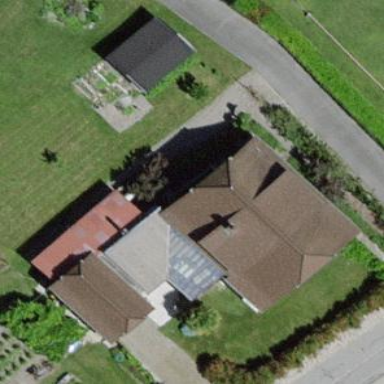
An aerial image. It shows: Detached building with half-hipped roof shape.